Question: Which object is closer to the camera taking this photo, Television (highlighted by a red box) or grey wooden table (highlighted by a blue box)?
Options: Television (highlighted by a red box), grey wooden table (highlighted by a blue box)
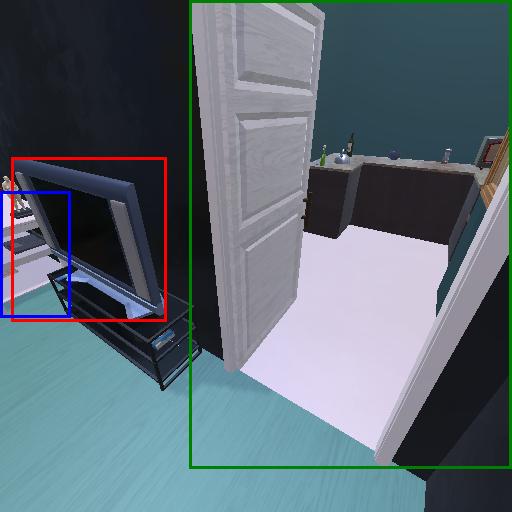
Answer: Television (highlighted by a red box)